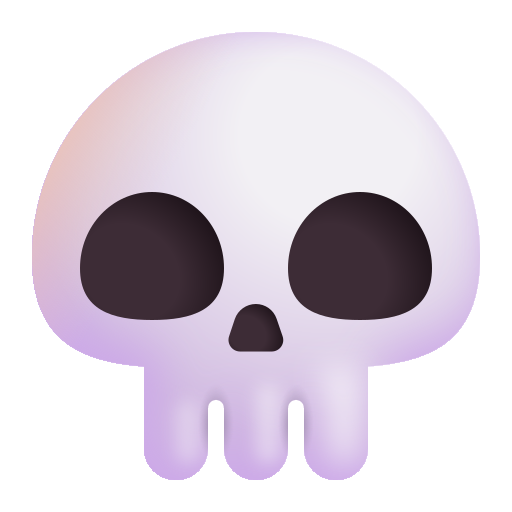
skull color